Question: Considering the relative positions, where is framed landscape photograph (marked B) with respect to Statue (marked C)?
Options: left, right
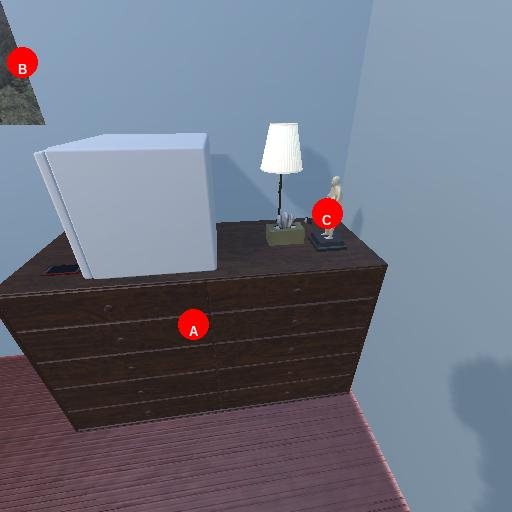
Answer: left